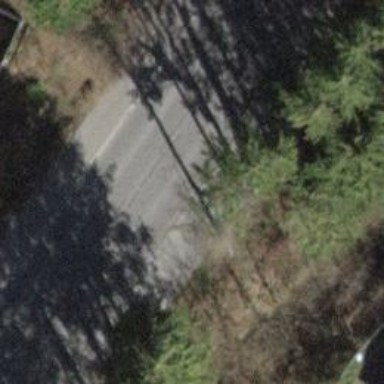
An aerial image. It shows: Set of steps on the road.